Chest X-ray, PA view. Patient: 54 years old, sex M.
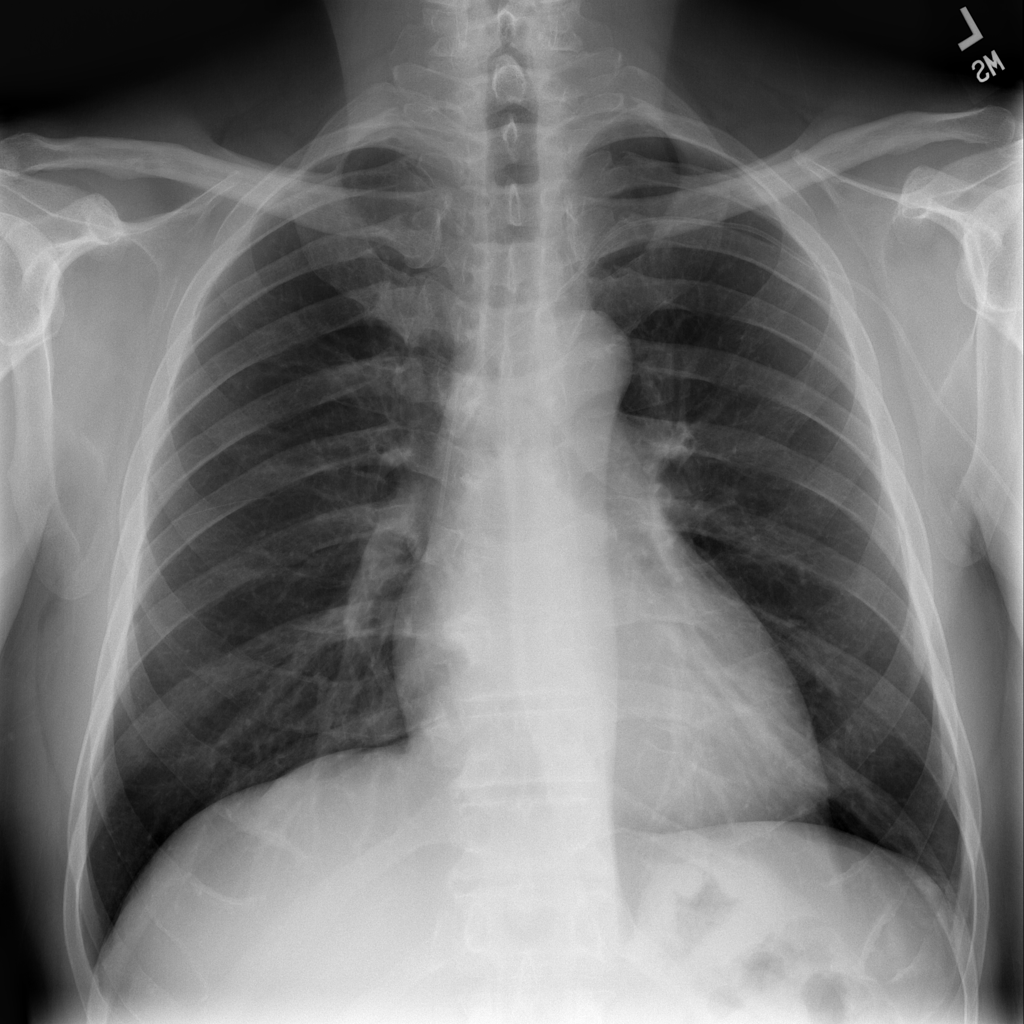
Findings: No Finding